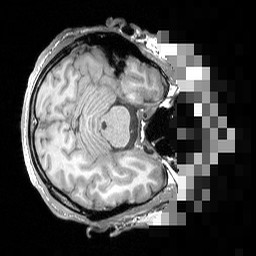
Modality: T1w
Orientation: axial
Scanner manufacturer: siemens
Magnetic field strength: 3 T
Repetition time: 1.5 s
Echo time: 0.00291 s